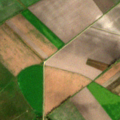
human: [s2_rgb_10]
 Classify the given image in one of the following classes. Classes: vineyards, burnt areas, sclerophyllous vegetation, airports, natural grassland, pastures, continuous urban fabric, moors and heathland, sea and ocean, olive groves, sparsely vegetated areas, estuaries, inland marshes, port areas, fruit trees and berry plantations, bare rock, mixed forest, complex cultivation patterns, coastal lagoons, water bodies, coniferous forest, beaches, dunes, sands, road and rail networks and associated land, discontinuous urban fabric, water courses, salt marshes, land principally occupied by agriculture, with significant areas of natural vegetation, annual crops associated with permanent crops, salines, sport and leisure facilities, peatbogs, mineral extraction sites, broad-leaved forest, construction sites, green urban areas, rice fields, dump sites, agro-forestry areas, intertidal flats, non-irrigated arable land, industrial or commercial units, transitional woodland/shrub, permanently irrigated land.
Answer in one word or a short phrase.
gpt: non-irrigated arable land, natural grassland